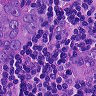
Metastatic tissue present: yes